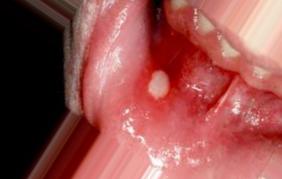
Condition: Mouth Ulcer